Field crop: tomato
Growth stage: 1
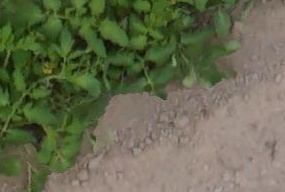
Species: tomato